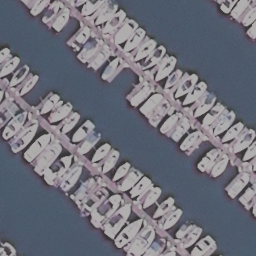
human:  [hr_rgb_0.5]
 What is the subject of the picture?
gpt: harbor